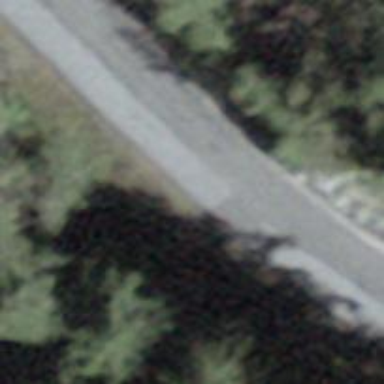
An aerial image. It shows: Tertiary road with asphalt surface.